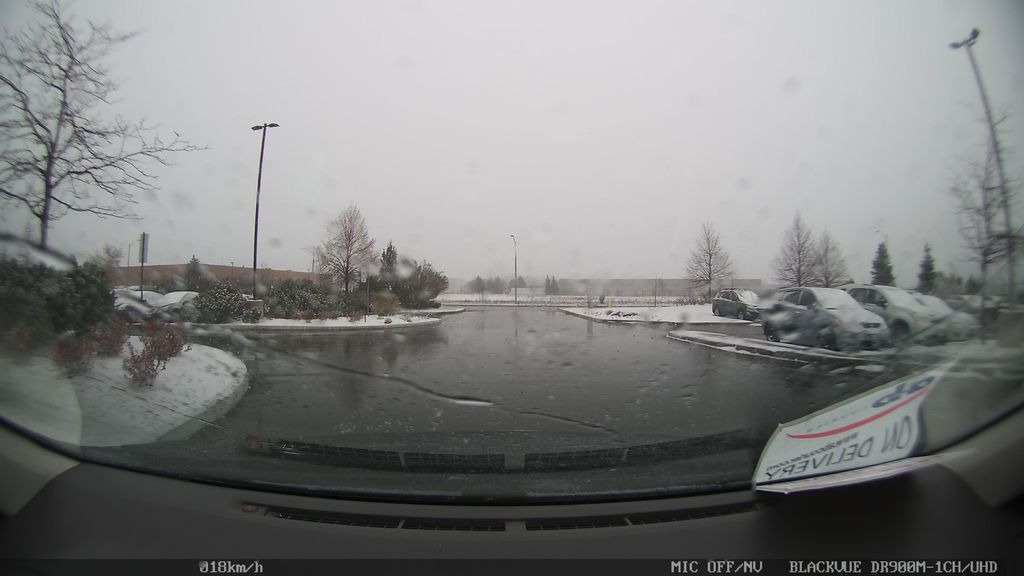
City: toronto